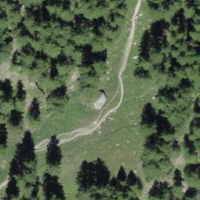
EUNIS habitat code: 31
Species observed at this site:
Hesperia comma
Zygaena transalpina
Erebia pharte
Boloria titania
Vaccinium myrtillus
Erebia montana
Euphorbia cyparissias
Fabriciana niobe
Erebia ligea
Carduelis carduelis
Campanula barbata
Polystichum lonchitis
Melanargia galathea
Stenurella melanura
Botrychium lunaria
Erebia melampus